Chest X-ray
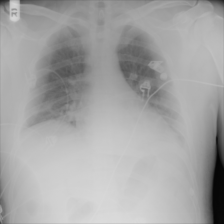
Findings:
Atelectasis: positive
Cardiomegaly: negative
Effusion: negative
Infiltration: positive
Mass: negative
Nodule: negative
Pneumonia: negative
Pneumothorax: negative
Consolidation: negative
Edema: negative
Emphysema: negative
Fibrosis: negative
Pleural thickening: negative
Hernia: negative